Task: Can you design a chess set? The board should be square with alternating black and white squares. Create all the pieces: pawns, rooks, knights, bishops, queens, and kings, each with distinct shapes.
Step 120:
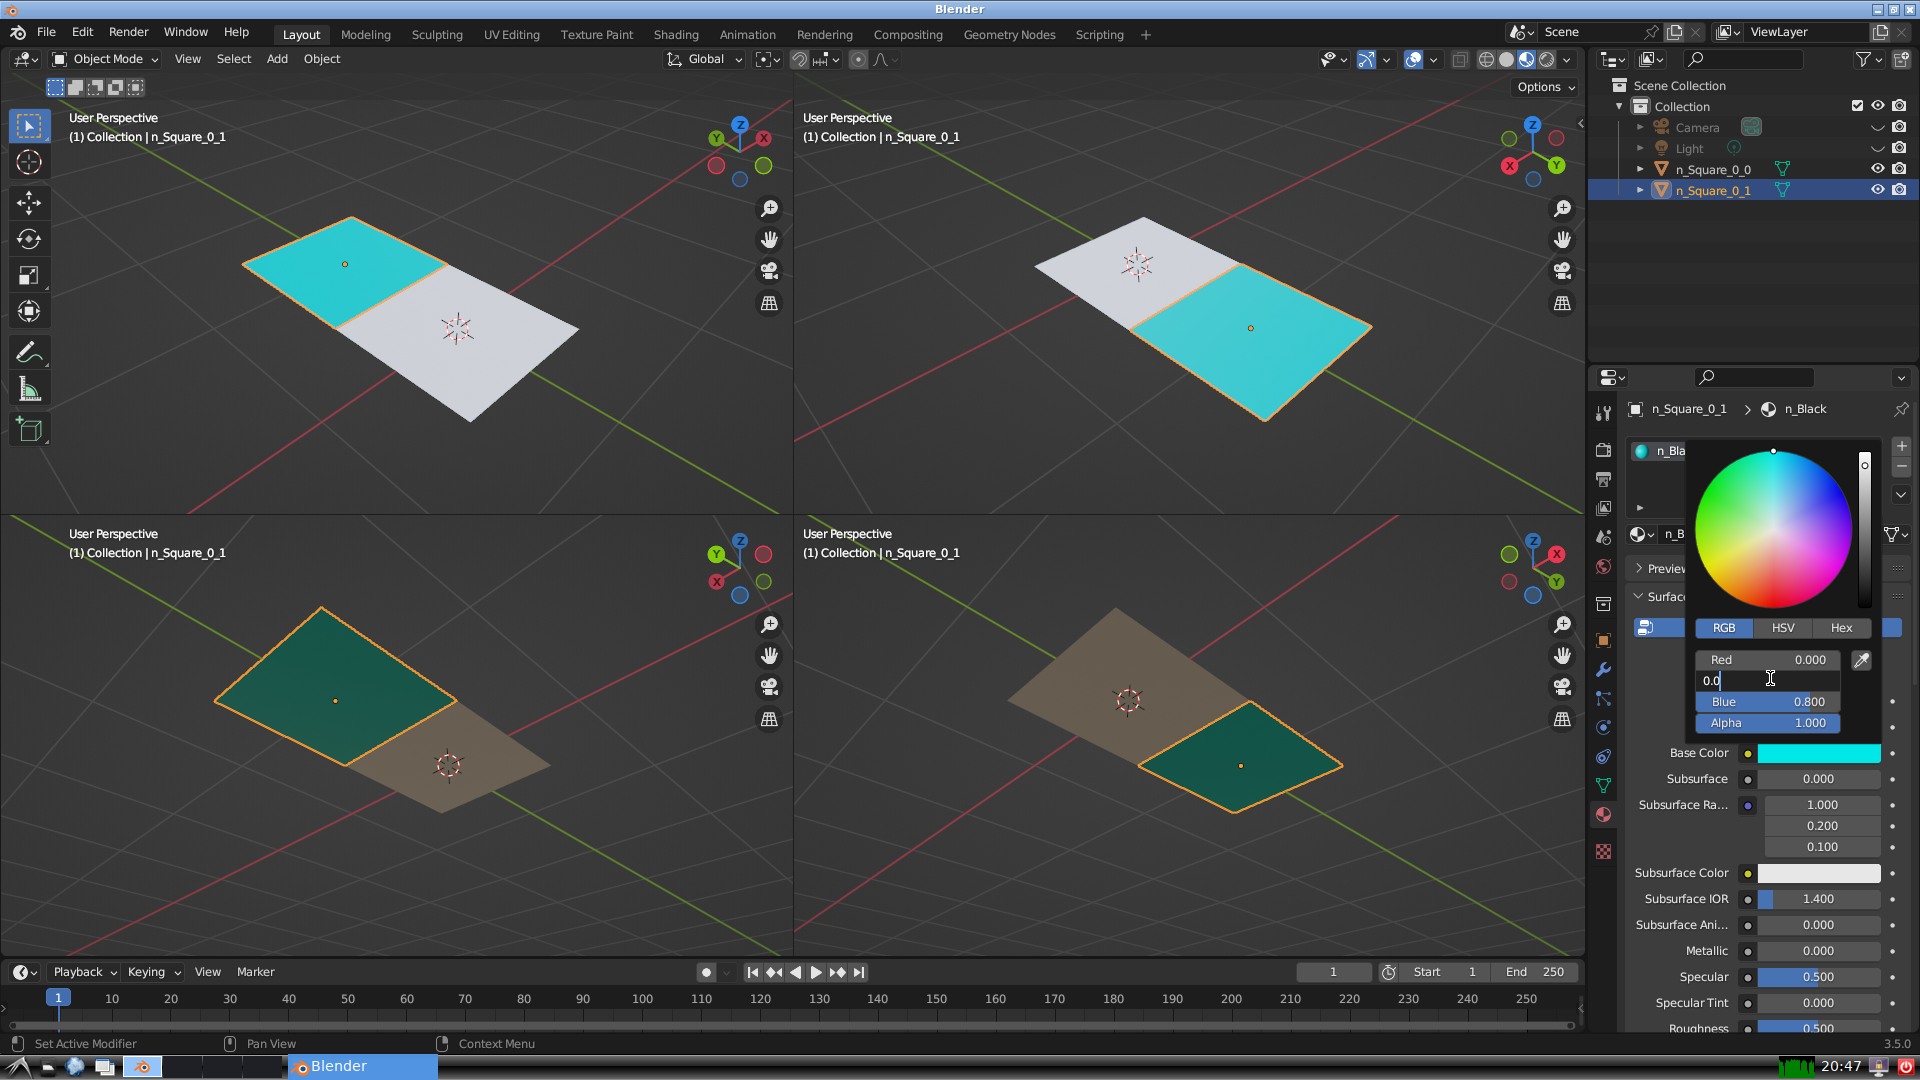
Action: {"key_press": ['Return']}